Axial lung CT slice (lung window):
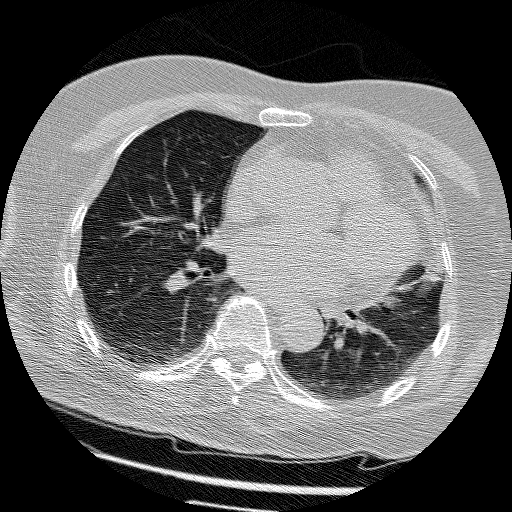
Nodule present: yes
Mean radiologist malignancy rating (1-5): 5